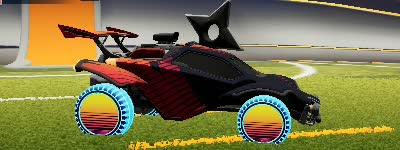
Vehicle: octane